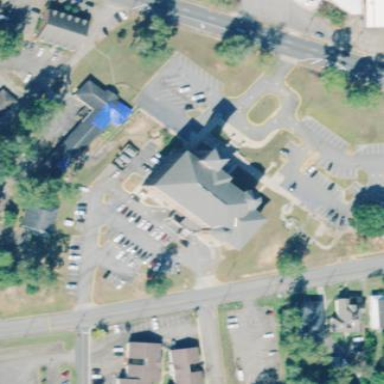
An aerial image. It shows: Courthouse building.